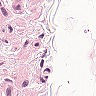
Metastatic tissue present: no